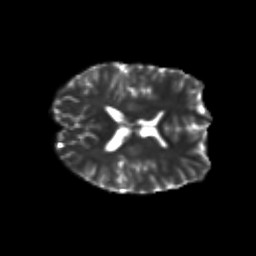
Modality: T2w
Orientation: axial
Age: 24
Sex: male
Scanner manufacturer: siemens
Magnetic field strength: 3 T
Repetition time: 3.5 s
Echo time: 0.125 s